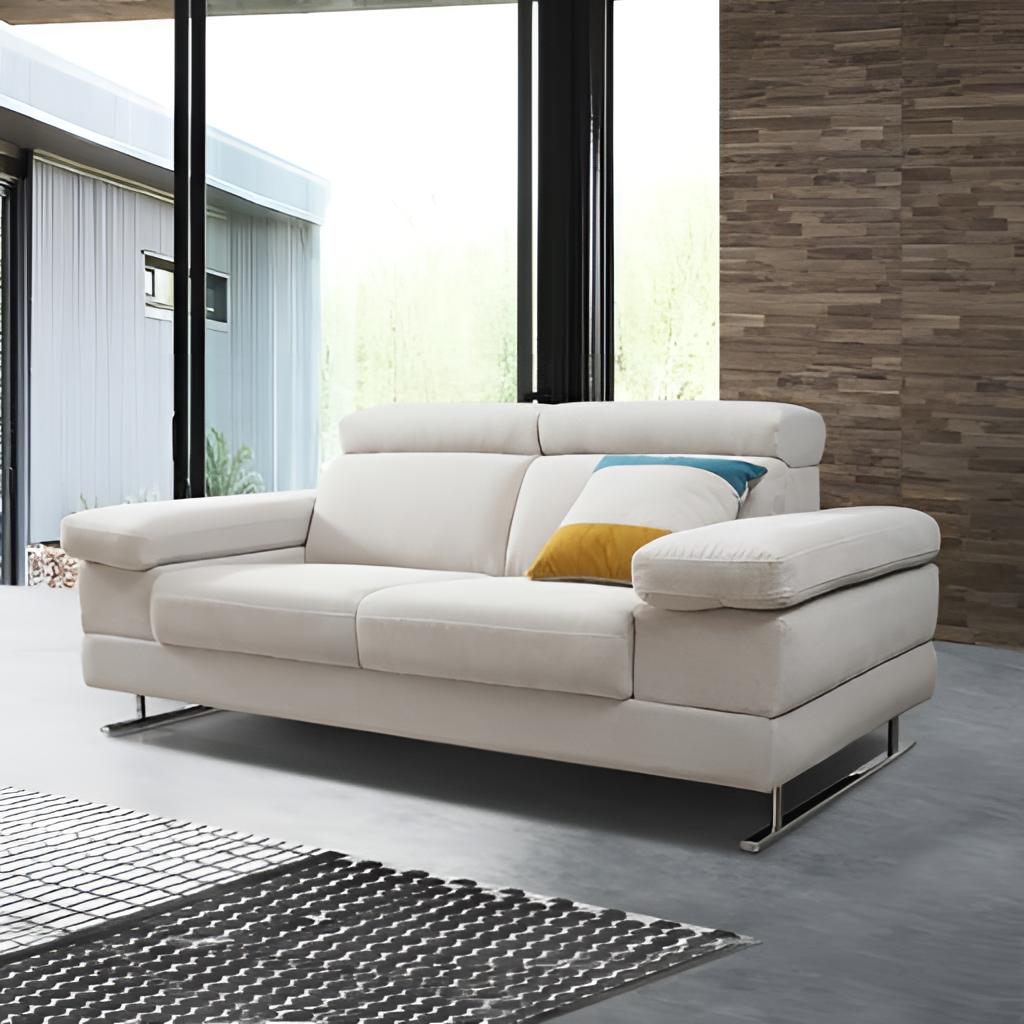
living room, leather sofa, modern, concrete flooring, with solid pattern, brown wood wallpaper, with plank pattern